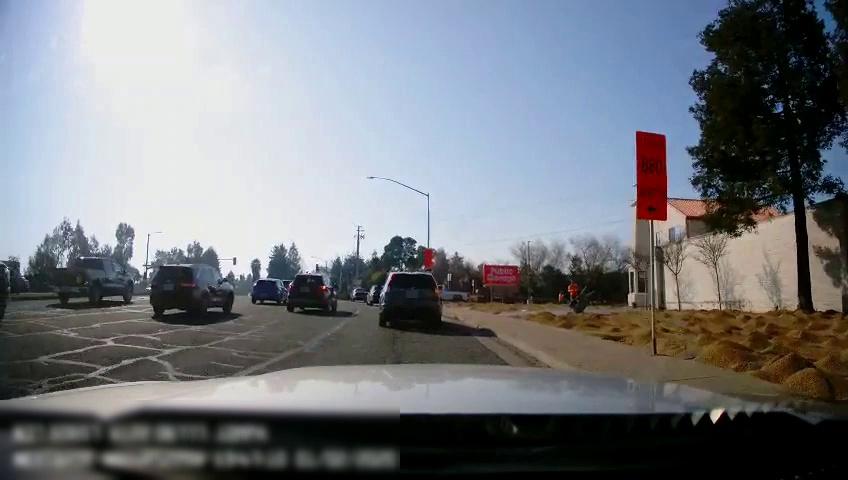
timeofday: Dusk/Dawn/Twilight
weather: Sunny
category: Drivable Space
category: Vehicles | SUV
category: Vehicles | SUV
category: Vehicles | SUV
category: Vehicles | SUV
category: Vehicles | SUV
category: Vehicles | SUV
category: Vehicles | Car
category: Vehicles | Truck
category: Vehicles | Truck
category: Vehicles | Truck
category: Pedestrians
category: Pedestrians
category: Traffic | Signs
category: Traffic | Signs